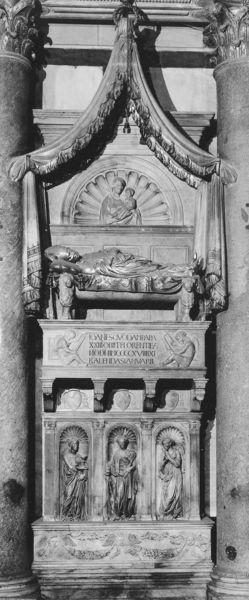
Titel: Grabmal Papst Johannes’ XXXIII. ; Baldassare Coscia
Künstler: Donatello
Standort: Florenz, Baptisterium (EU - I - Toskana)
Schlagwörter: marmor, säulen, sockel, stein, vorhang, kirche, kind, balkon, relief, figuren, rundbogen, bischof, papst, inschrift, bett, liegend, strahlen, denkmal, kapitelle, kapitell, liege, christus, grab, jesus, baldachin, heilige, muschel, maria, korinthisch, madonna, grabmal, nischen, jesuskind, blendbögen, rabmal, памятник, святыня, серость, вера